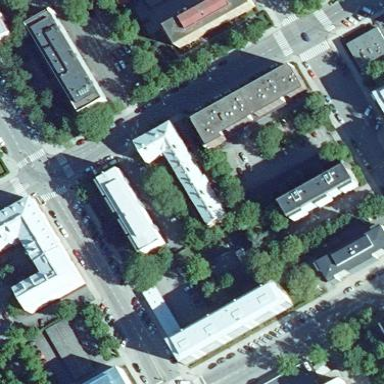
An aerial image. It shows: Gabled roof apartments building.